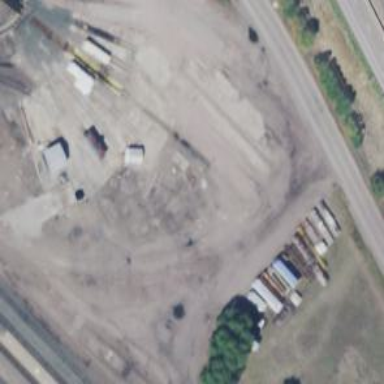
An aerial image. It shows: Rail spur service.